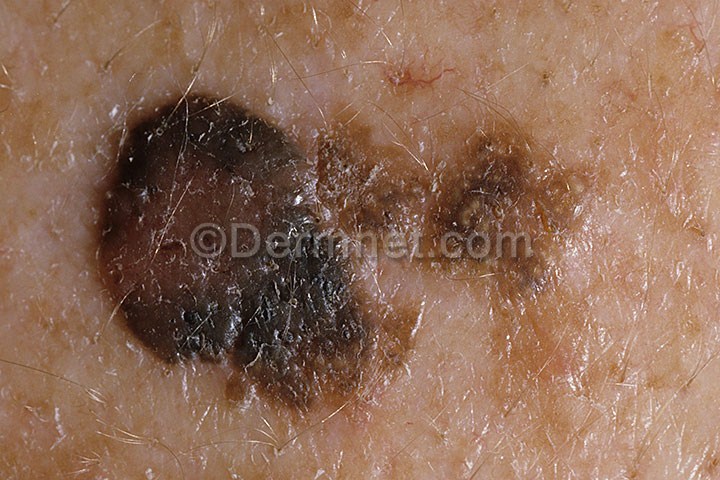
Disease: Melanoma Skin Cancer Nevi and Moles